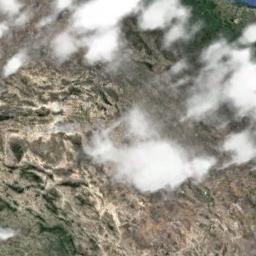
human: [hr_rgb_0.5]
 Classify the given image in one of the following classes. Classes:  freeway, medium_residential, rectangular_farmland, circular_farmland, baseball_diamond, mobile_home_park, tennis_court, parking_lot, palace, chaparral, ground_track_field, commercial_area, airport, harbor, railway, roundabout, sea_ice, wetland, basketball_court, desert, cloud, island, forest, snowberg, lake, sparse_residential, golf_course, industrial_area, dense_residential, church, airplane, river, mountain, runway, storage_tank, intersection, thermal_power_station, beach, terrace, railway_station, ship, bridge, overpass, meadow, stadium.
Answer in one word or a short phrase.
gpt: cloud